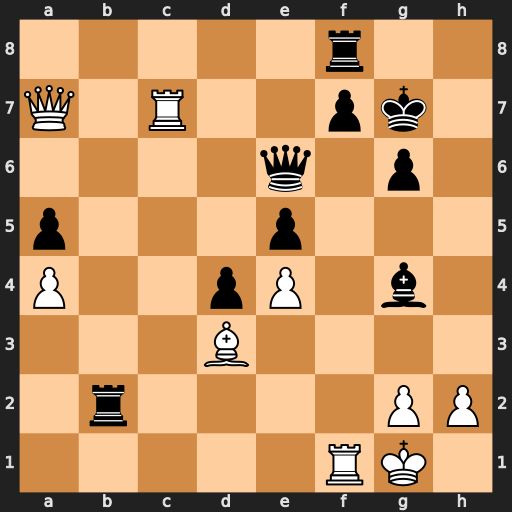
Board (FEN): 5r2/Q1R2pk1/4q1p1/p3p3/P2pP1b1/3B4/1r4PP/5RK1
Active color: w
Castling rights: -
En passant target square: -
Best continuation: Bc4 Qxc4 Rxc4